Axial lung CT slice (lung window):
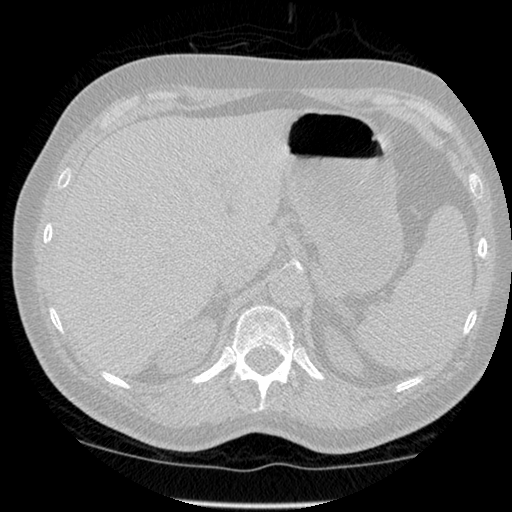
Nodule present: no